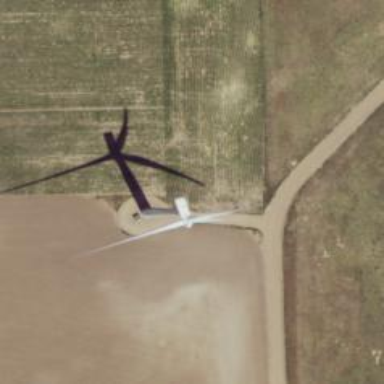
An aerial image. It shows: Wind generator with horizontal axis. The generator is wind turbine.